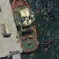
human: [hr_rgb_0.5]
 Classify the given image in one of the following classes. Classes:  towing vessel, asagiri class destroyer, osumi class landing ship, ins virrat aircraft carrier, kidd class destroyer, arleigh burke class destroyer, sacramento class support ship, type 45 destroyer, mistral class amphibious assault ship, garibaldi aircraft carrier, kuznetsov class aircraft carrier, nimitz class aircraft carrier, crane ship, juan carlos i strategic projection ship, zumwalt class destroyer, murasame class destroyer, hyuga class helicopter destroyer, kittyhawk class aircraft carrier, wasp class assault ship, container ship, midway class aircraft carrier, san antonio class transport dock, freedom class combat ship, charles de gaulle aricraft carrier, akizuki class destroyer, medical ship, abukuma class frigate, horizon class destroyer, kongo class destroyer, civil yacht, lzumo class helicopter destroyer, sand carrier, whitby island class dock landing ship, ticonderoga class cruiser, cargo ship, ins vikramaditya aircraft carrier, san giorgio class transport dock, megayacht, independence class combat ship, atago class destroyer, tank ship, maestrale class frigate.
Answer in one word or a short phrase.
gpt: Towing vessel